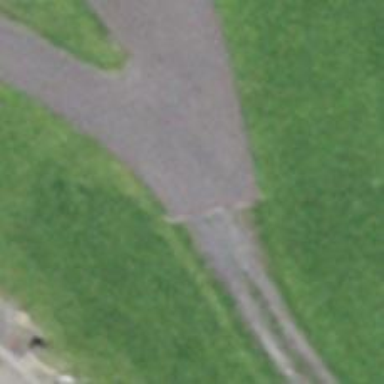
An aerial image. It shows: Well-maintained track road of grade 1.